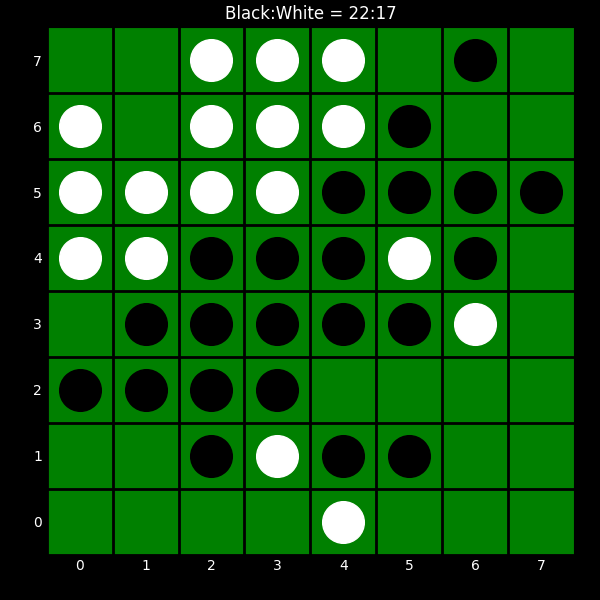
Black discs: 22
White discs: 17